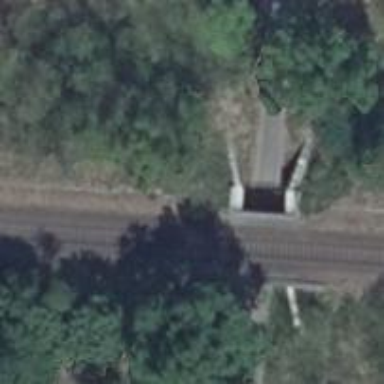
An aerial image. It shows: Railway track.